Interaction volume radius: 5 \u00c5
Interaction volume height: 10 \u00c5
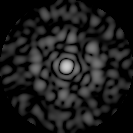
Disorder parameter: 0.8942